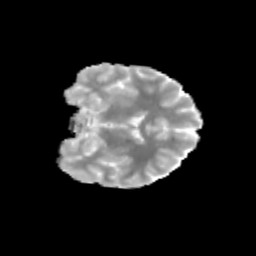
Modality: MD
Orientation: coronal
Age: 14
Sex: female
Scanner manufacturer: siemens
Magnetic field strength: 3 T
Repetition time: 3.8 s
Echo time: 0.07 s